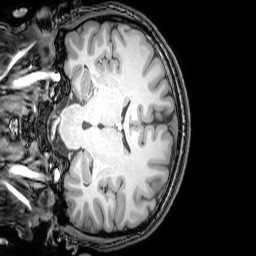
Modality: T1w
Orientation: coronal
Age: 22
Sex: male
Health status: healthy
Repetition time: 0.081 s
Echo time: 0.037 s